Aerial crown-view tile of a tropical tree (Barro Colorado Island, Panama), acquired 20241112:
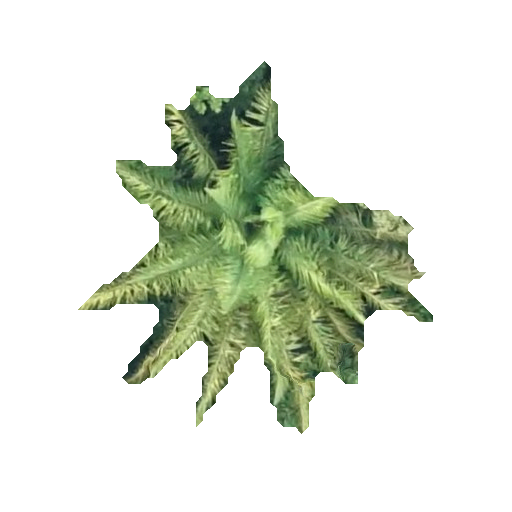
Species: Oenocarpus mapora
GBIF accepted scientific name: Oenocarpus mapora
Crown area: 91.488 m²